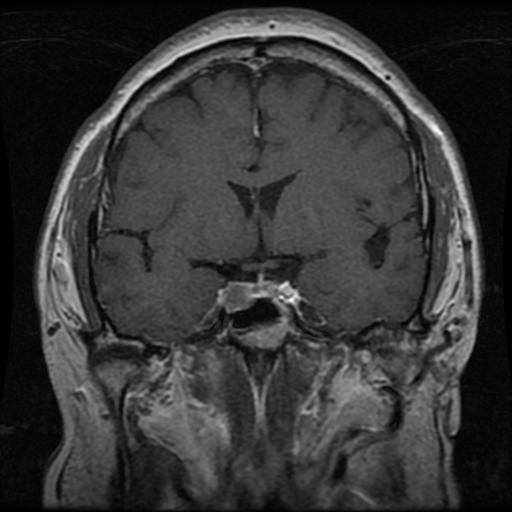
Label: pituitary